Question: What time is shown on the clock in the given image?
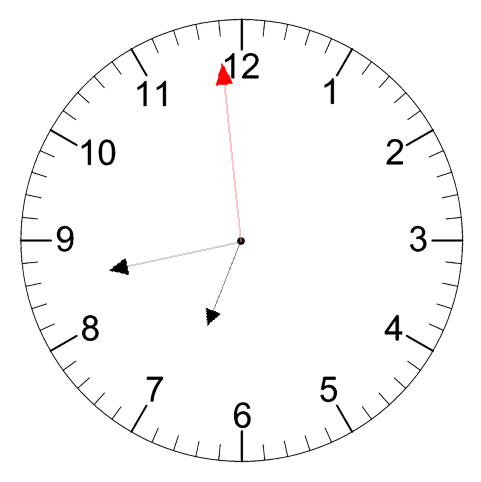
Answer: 06:42:59